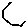
Label: hexagon